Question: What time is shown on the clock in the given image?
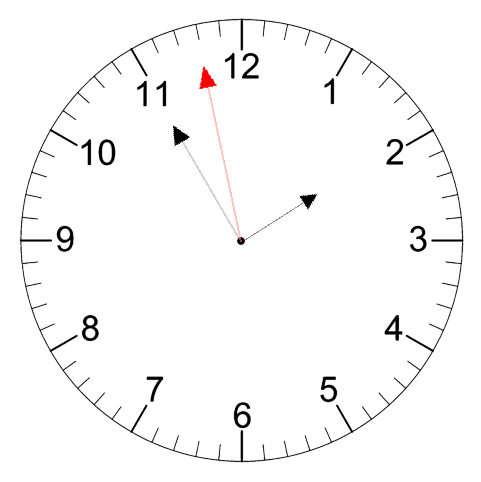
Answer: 01:54:58